Question: In rails, some forms get validated on client-side automatically, so that the form doesn't get submitted when inappropriate values are in the form fields. You get something like
I want to fire a javascript event (reveal a spinning loader in this case) but only when this happen, and the form actually gets submitted.
At the moment I have
'''
$(document).ready( function () {
$('#new_import').on("submit", function () {
$('#product_import_loading').slideDown();
});
});
'''
but this fires even when validation prevents submission.
What can I do?
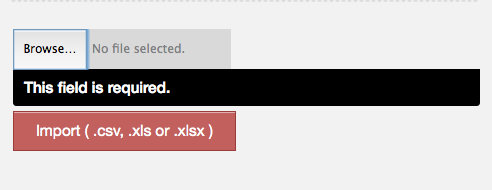
Answer: I'm pretty sure there are no inherent 'jquery-ujs' events regarding form validation, but you can easily use something like <URL> to do something only when the form passes client-side validation.
This would probably suit your needs (I don't have much experience with the plugin):
'''
$("#new_import").on('submit', function() {
if($(this).valid()) {
// show your spinner
}
else {
// do other stuff
}
});
'''